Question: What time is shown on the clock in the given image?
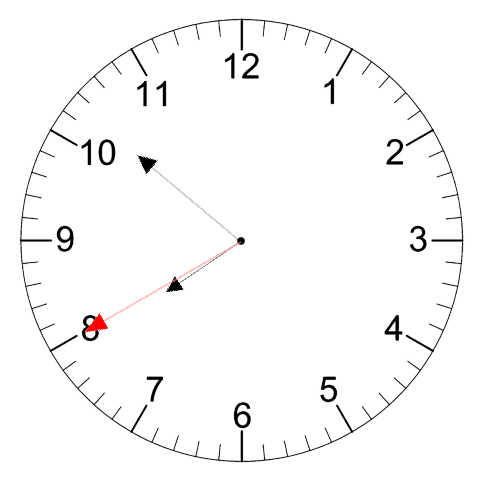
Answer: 07:51:40